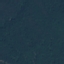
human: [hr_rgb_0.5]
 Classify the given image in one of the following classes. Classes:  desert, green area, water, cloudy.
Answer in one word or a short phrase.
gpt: green area